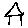
Label: house